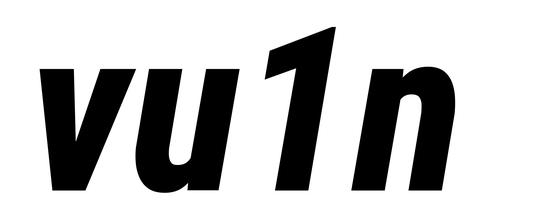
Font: Roboto-Italic_Condensed_ExtraBold_Italic